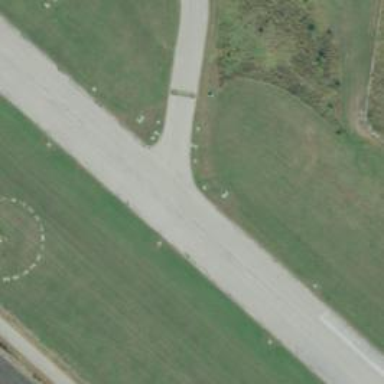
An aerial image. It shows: Runway surface made of asphalt at airport.